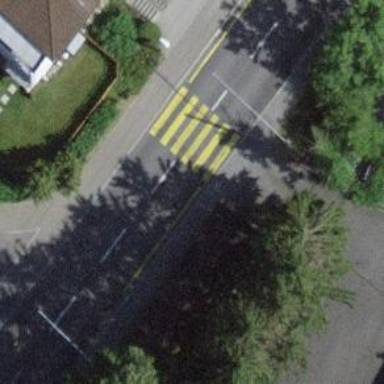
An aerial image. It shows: Pedestrian crossing with zebra markings on the footway.